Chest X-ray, AP view. Patient: 23 years old, sex F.
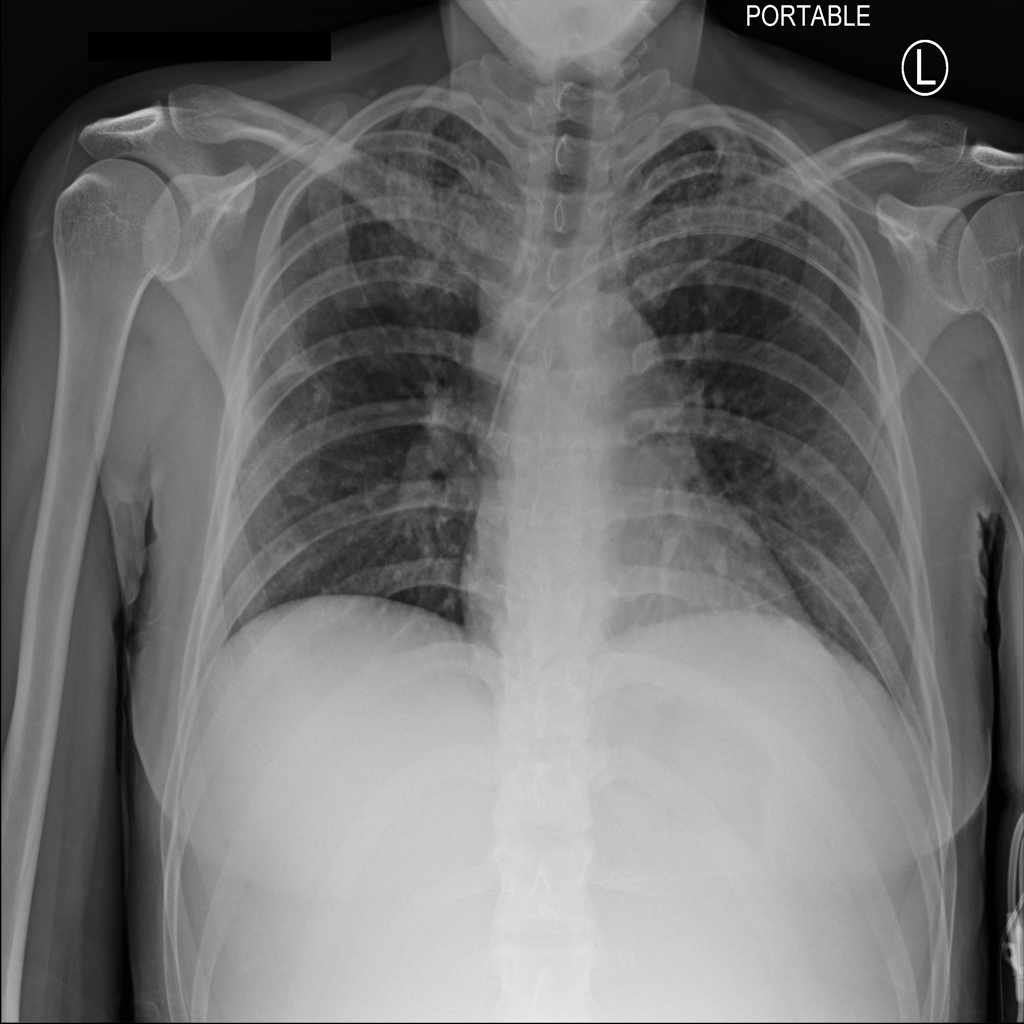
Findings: Infiltration